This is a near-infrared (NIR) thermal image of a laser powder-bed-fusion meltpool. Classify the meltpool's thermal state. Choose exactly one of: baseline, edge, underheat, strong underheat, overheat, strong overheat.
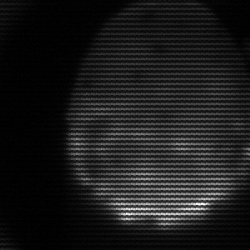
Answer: edge